Question:
I am facing an issue in auto layout.
I want two buttons as shown in screenshot. I want them to show correctly in landscape mode also.
1) Buttons should be centre align horizontly.
2) Buttons should have equal width and height.
3) Button should have equal distance from the superview's centre vertically in both orientation (landscape and portrait)
I am having issue with condition 3rd. I want UI to be uniform on all size of devices in both orientation.
Is it possible to achieve this using auto layout or I need to update the constraints on orientation change?
I was thinking to add another view in superview's centre and apply the following constraints with that view to achieve the desire UI
1) Add another transparent view of size (superview's width, 1)
2) Add horizontal and vertical centre alignment constraint to the newly added view.
3) Add all the required constraints for newly added view like width, height and x position.
Now just the two button like this
4) Add bottom space constraint to button 1 with newly added view
5) Add top space constraints to button 2 with newly added view
So that this will remain same in all orientation and all size of devices.
This approach is not good as we need to add extra view.
Please suggest if someone has better approach/idea
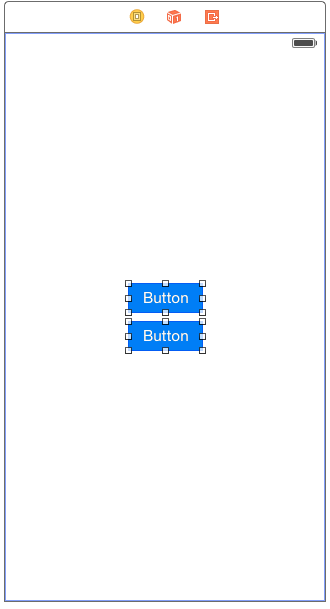
Answer: I think the best practical solution is embedded your buttons in a view.

So reset all your constraints. Select your two buttons and embed them in a view:

After that set this view align always in center:

At this point you need to set:
- - - - - -

This is my final result:

iPhone 6 portrait:

and landscape: